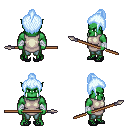
a pixel art fantasy rpg character, male body template, orc, green skin, white tunic, teal pants, white cyan short topknot hairstyle, white cloth bandages, ghillies, spear, four views (front, back, left, right), 2x2 character sprite sheet, small pixel art, hard edges, no anti-aliasing